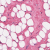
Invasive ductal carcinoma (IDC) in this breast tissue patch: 0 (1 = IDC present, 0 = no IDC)